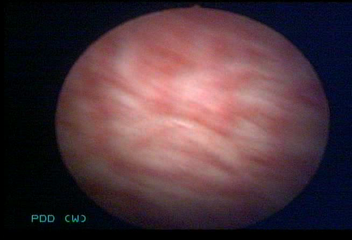
Modality: WLC
Class: Normal mucosa
Bladder cancer association: No